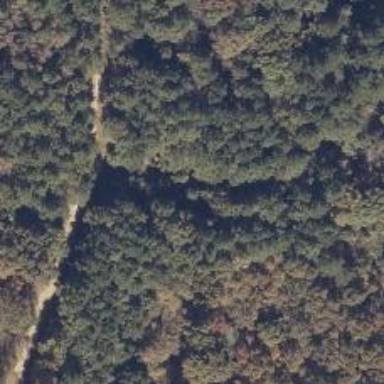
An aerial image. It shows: Path.